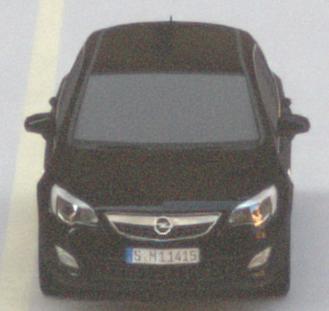
Make: Opel
Model: Astra 1.4 ecoFlex
Detailed model: Astra (J)
Model produced from: 2009/12
Model produced until: 2010/12
Doors: 5
Color: black
Road condition: dry road
Daytime: morning or afternoon
Contrast: medium contrast